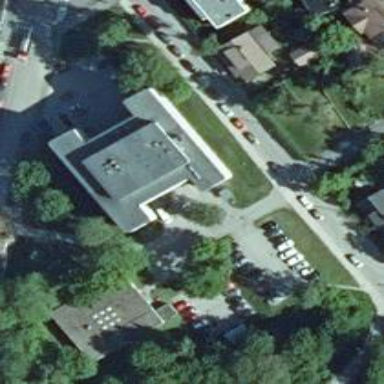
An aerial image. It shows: Healthcare clinic is depicted in the image.